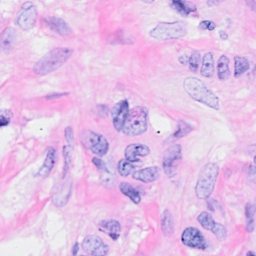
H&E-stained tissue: Breast